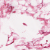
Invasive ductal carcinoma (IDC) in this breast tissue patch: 0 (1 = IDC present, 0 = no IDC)